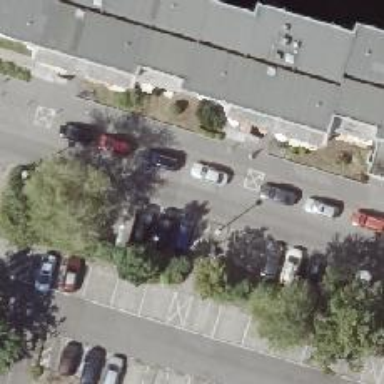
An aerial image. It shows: Residential road with asphalt surface. There is sidewalk on the left and parallel parking on the left side and street-side parking on the right side.